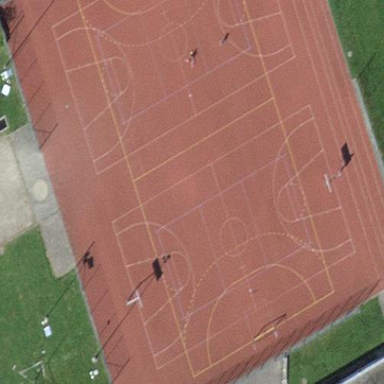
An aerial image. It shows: Tartan basketball court in leisure land pitch.